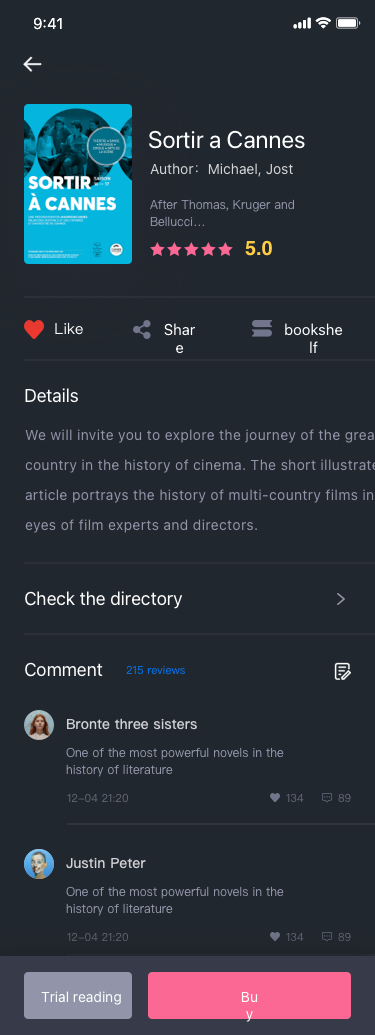
Text in this UI design:
Comment
Bronte three sisters
One of the most powerful novels in the
history of literature
134
89
12-04 21:20
Justin Peter
One of the most powerful novels in the
history of literature
134
89
12-04 21:20
215 reviews
Share
bookshelf
Like
We will invite you to explore the journey of the greatest
country in the history of cinema. The short illustrated
article portrays the history of multi-country films in the
eyes of film experts and directors.
Details
Check the directory
After Thomas, Kruger and
Bellucci…
Sortir a Cannes
Author：Michael, Jost
5.0
Trial reading
Buy